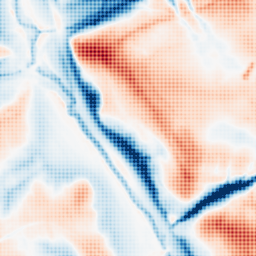
Category: multiscale
Decomposition family: dog_multiscale
Decomposition parameters: sigma_ratio: 2
n_scales: 4
base_sigma: 1
Upsampling method: sinc_hamming
Upsampling parameters: scale: 8
kernel_size: 8
Upsampling scale: 8